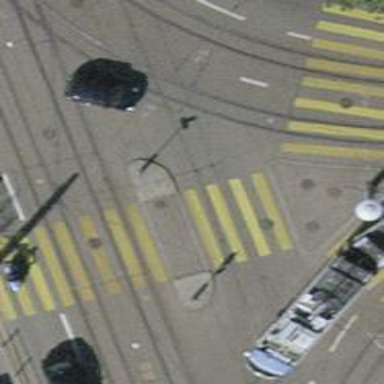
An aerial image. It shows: Kerb serving as barrier.